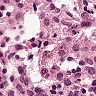
Metastatic tissue present: no